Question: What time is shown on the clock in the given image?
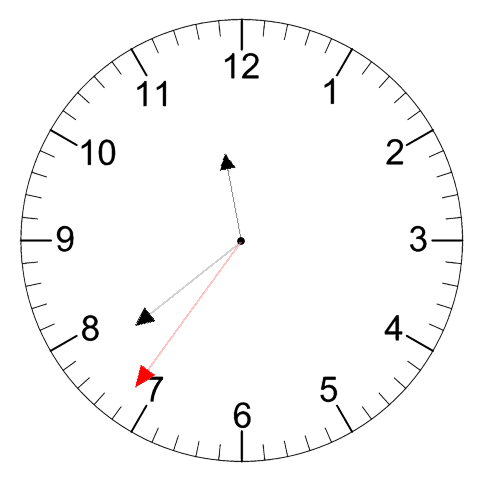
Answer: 11:38:36